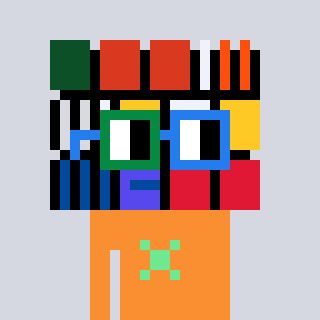
a pixel art character with square green and blue glasses, a abstract-shaped head and a orange-colored body on a cool background